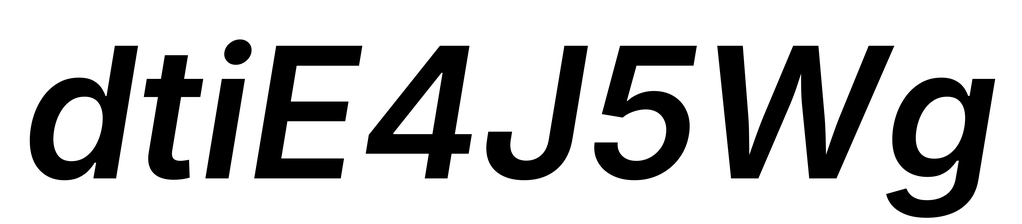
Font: Inter-Italic_SemiBold_Italic